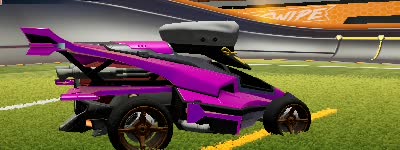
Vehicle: aftershock